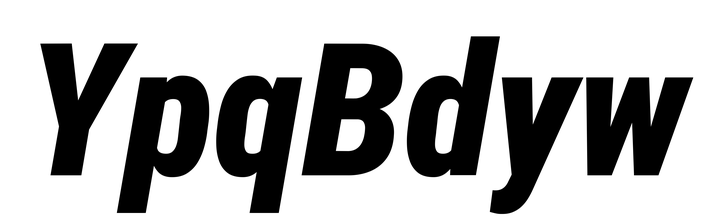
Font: Roboto-Italic_Condensed_Black_Italic